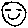
Label: smiley face